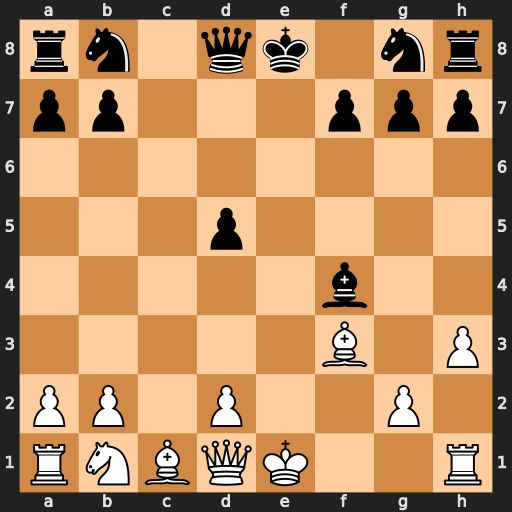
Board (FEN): rn1qk1nr/pp3ppp/8/3p4/5b2/5B1P/PP1P2P1/RNBQK2R
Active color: w
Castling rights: KQkq
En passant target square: -
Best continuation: Qa4+ Nc6 Qxf4